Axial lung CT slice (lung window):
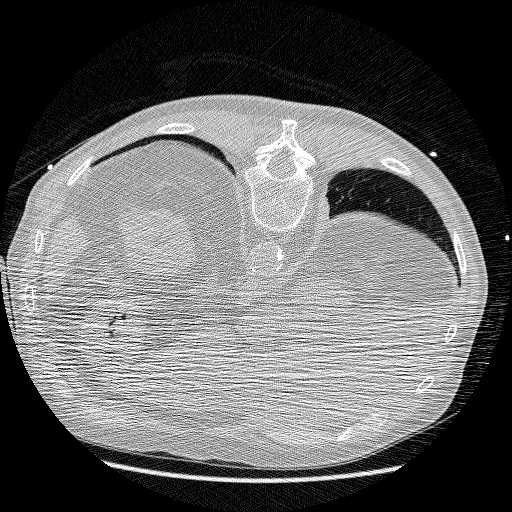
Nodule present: no